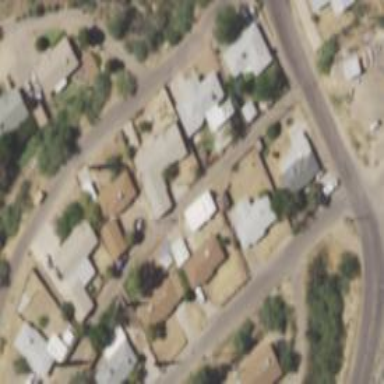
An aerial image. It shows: Alleyway designated as service road.